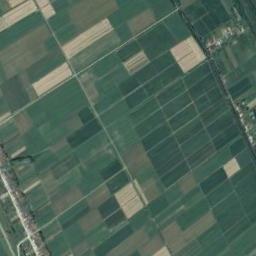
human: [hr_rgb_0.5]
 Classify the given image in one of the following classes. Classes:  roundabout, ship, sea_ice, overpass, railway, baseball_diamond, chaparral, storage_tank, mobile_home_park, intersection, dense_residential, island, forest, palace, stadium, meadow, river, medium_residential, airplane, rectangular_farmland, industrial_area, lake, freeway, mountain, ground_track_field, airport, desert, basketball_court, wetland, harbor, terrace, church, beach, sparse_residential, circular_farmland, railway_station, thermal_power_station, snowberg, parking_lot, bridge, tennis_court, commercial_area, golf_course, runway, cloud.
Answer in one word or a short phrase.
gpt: rectangular_farmland